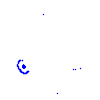
Particle: proton